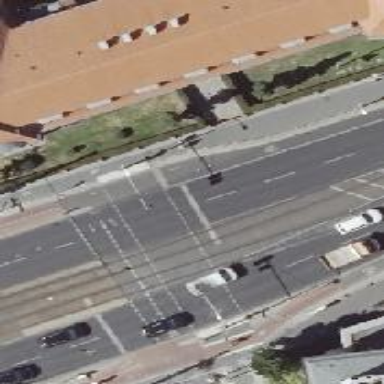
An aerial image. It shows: Secondary road with asphalt surface and separate sidewalks. No stopping is allowed for parking on both sides of the road.